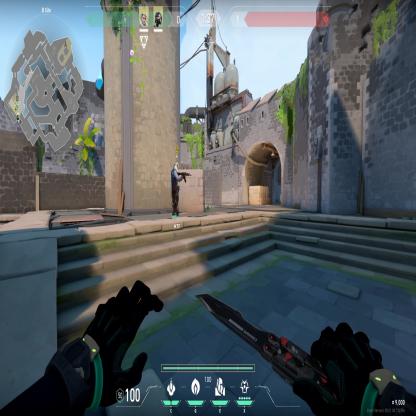
Label: teammate